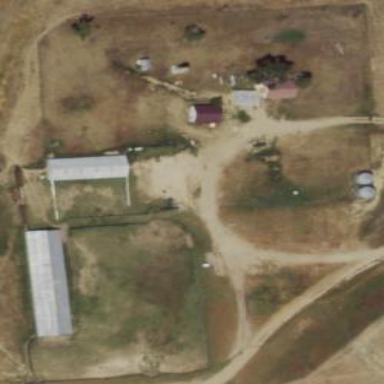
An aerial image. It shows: Farmyard area.